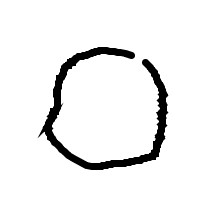
Shape: circle